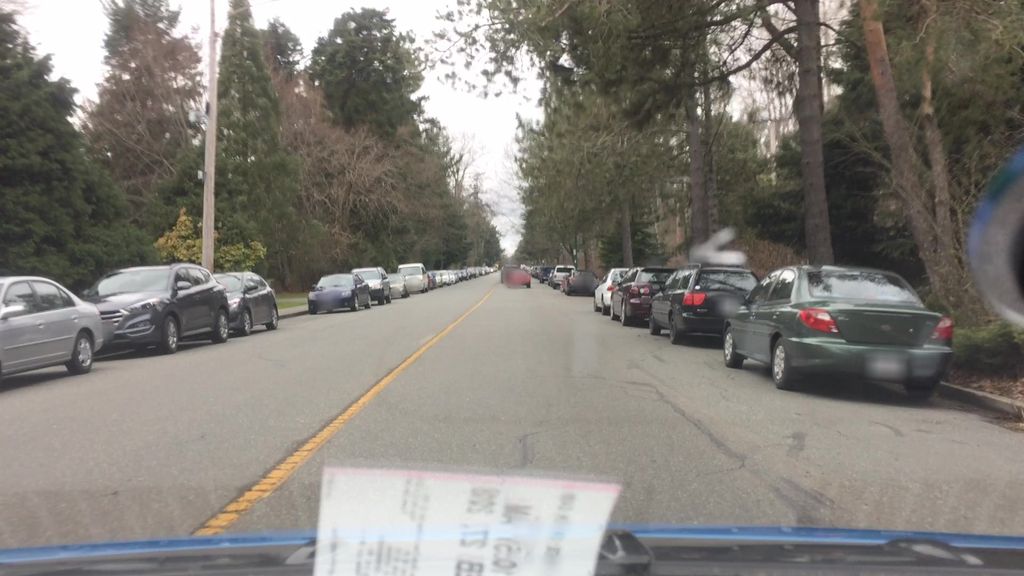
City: victoria